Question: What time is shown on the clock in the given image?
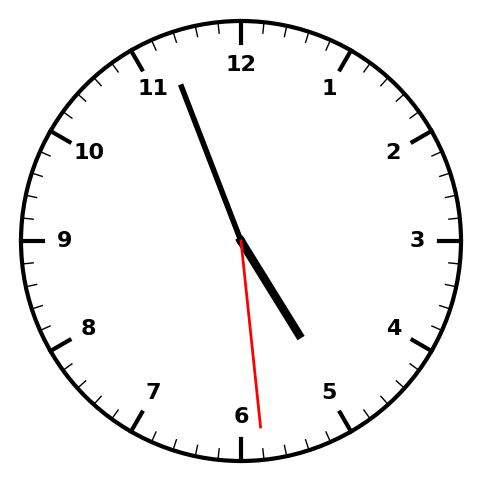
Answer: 04:56:29